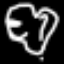
Label: squiggle